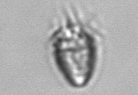
Label: Ciliophora